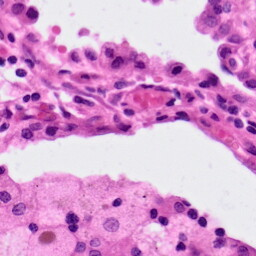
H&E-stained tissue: Lung